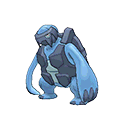
Pok\u00e9mon: carracosta